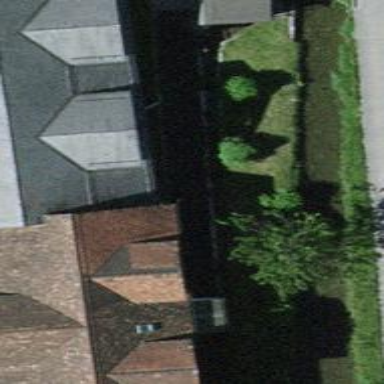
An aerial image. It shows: Retaining wall.